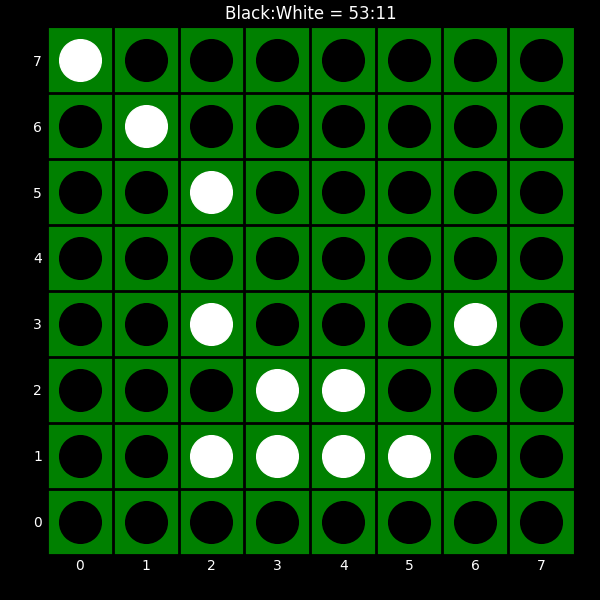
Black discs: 53
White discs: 11